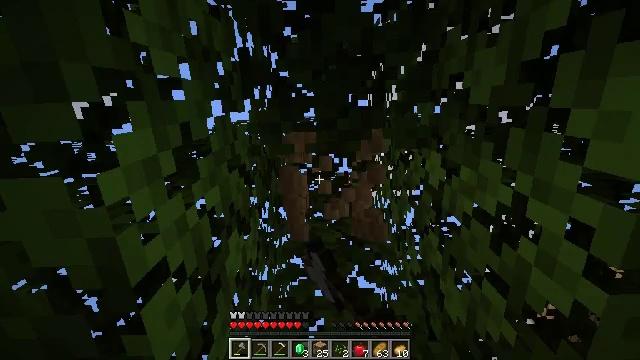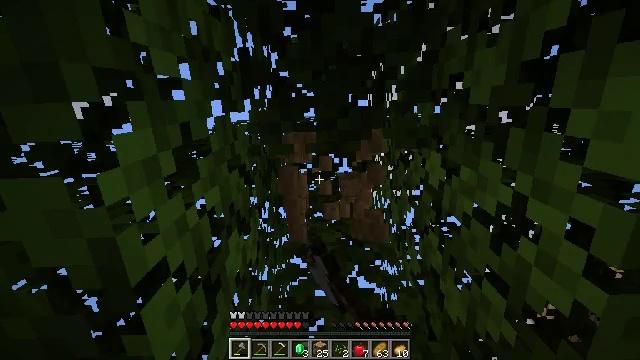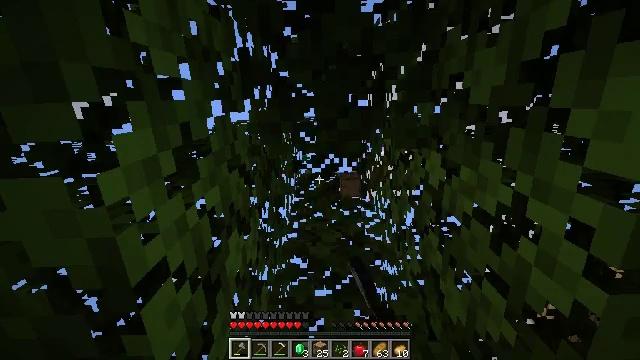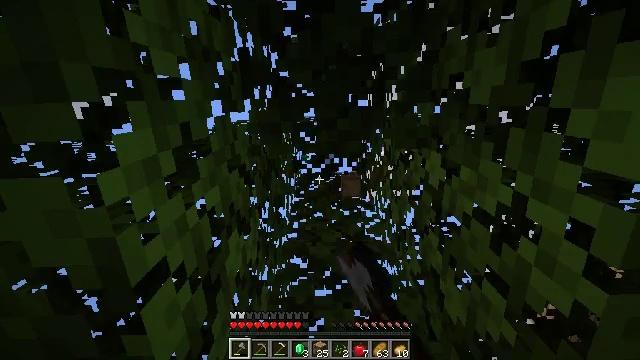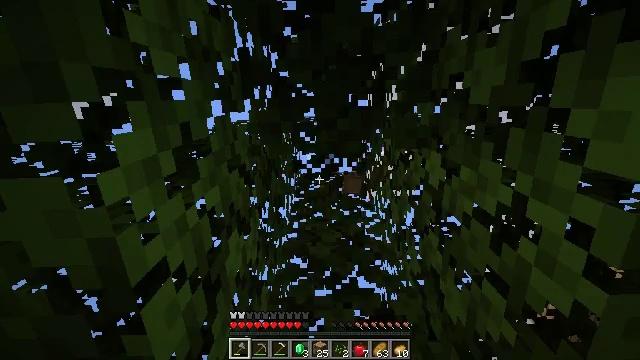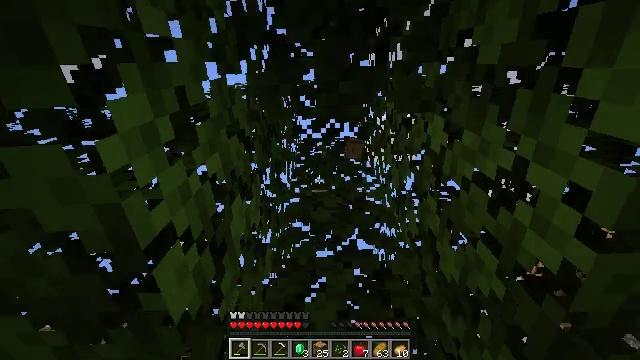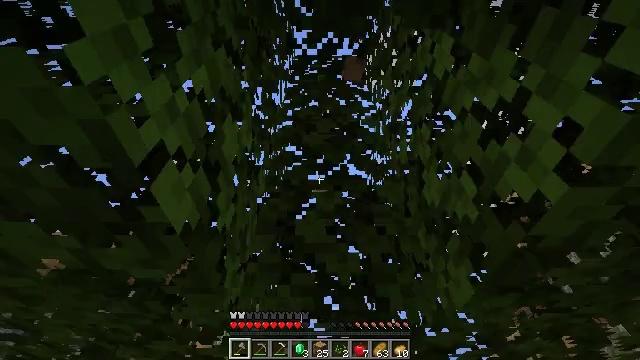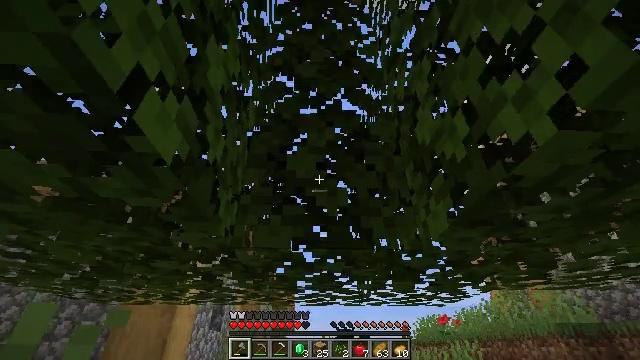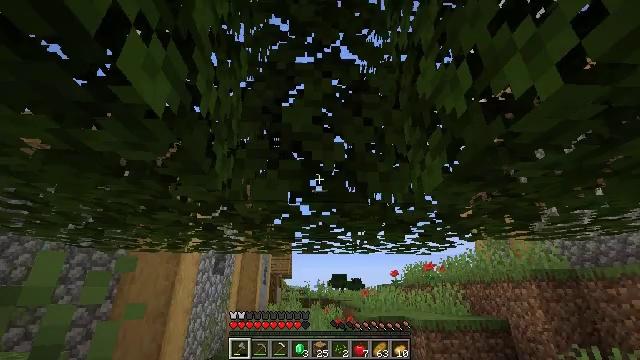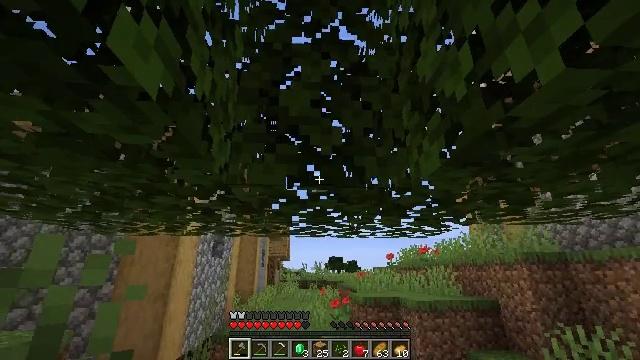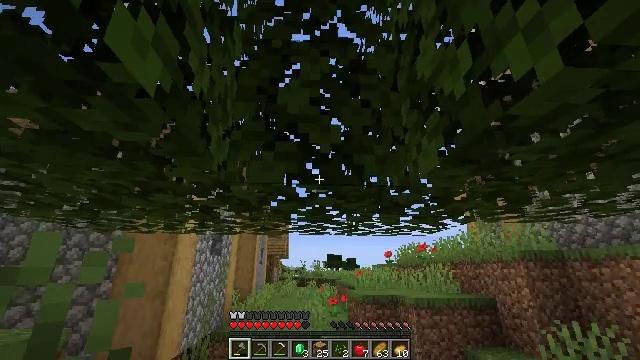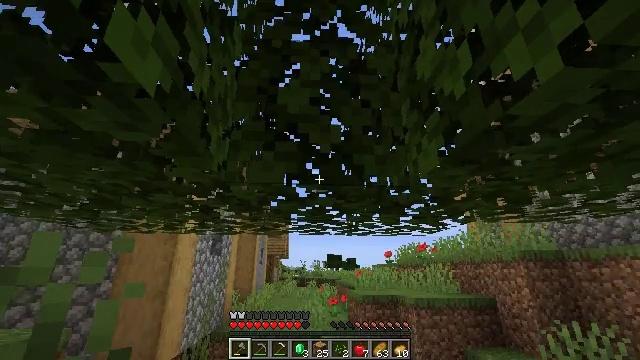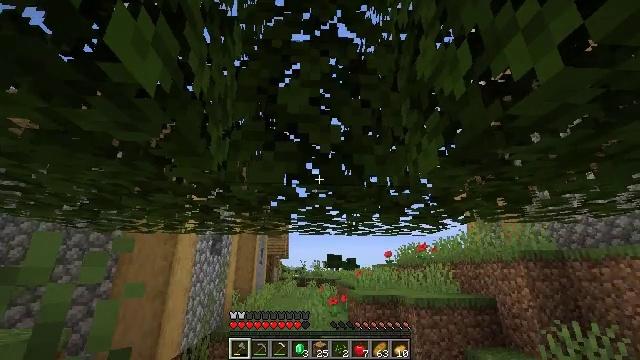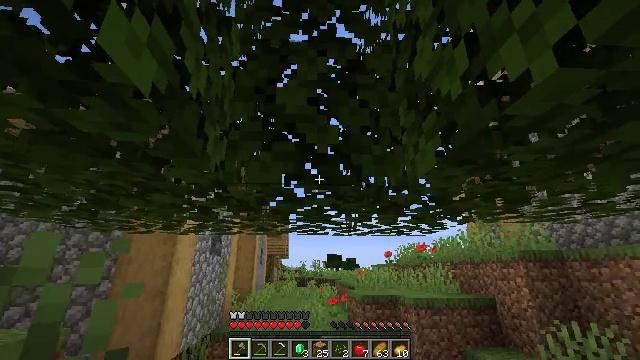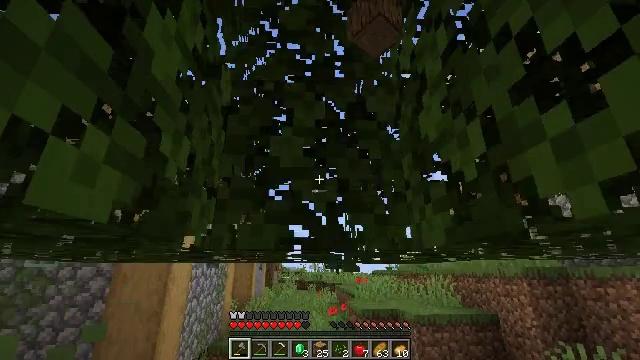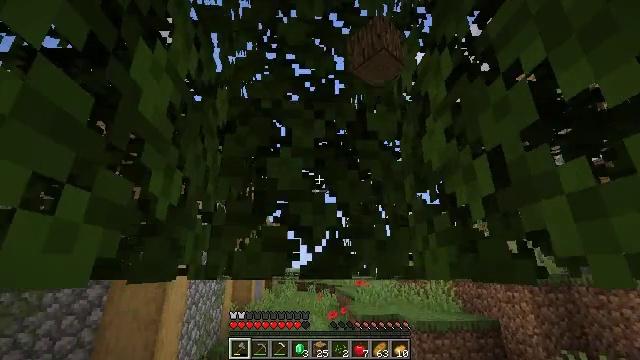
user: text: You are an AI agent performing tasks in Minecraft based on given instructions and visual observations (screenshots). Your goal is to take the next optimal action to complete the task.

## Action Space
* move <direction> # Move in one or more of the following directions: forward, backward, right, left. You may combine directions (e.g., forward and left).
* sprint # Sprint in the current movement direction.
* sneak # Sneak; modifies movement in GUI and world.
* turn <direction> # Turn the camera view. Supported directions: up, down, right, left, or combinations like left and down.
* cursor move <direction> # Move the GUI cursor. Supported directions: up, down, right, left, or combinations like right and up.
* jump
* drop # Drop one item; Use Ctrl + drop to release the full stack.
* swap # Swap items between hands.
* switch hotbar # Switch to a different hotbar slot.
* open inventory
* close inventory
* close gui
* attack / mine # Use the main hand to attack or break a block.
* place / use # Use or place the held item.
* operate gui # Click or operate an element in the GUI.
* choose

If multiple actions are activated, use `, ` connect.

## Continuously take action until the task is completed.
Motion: motion action
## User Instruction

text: Reclaim the grass path segment.
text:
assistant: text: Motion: attack / mine
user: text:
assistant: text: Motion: attack / mine
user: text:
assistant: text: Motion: attack / mine
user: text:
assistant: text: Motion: attack / mine
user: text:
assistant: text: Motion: turn down
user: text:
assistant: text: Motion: turn right and down
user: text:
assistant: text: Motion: turn right and down
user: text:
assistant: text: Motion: turn down
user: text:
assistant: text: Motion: turn down
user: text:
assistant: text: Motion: no_op
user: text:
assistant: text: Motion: no_op
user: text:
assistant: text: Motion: move forward
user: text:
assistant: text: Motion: move forward
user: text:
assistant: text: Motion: move forward, jump
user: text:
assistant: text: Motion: move forward, jump
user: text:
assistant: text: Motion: move forward, jump
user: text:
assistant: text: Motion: move forward, jump
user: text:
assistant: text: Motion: move forward
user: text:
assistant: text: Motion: move forward
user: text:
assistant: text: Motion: move forward, open inventory
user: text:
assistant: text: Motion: open inventory
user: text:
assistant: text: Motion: open inventory
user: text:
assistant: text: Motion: open inventory
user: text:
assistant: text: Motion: no_op
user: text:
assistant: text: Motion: no_op
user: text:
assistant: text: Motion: cursor move right and up
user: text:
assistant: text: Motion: cursor move right and up, close inventory
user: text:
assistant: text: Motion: close inventory
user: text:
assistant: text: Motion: turn right and down, close inventory
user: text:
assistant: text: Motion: turn right and down